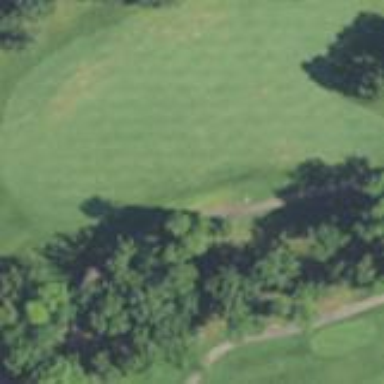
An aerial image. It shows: Scenic golf fairway.